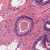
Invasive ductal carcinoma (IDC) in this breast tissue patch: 0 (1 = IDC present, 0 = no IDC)